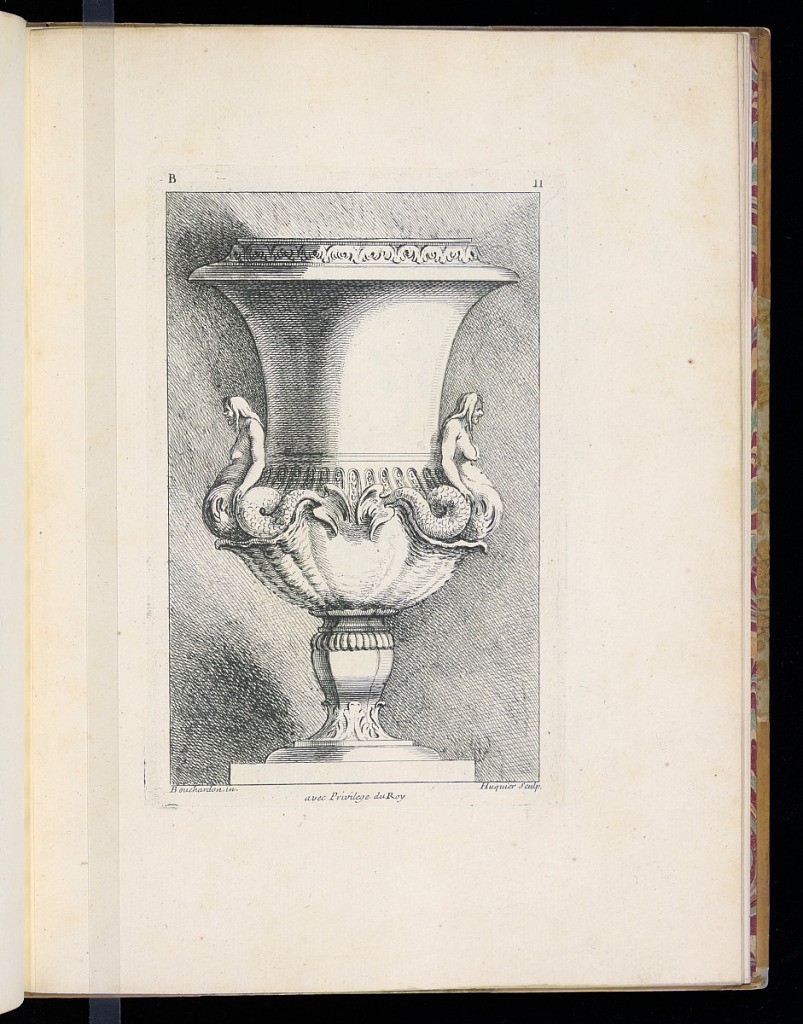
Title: Ornamental Vase Design
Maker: Edme Bouchardon, French, 1698–1762
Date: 1737
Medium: Etching on laid paper
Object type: Print
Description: Krater-shaped vase with acanthus leaf patterning at the lip and foot. The belly of the vase is scalloped and supports two aged sirens on either side. The foot of the vase is columnar, and the vase is elevated on a low, simple, square plinth. The plate is lettered and numbered.